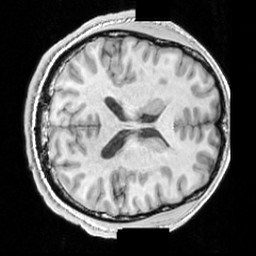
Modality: T1w
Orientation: axial
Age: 21
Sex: male
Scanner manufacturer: siemens
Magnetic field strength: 3 T
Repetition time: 1.63 s
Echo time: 0.00311 s